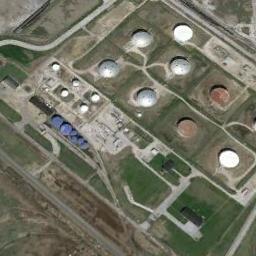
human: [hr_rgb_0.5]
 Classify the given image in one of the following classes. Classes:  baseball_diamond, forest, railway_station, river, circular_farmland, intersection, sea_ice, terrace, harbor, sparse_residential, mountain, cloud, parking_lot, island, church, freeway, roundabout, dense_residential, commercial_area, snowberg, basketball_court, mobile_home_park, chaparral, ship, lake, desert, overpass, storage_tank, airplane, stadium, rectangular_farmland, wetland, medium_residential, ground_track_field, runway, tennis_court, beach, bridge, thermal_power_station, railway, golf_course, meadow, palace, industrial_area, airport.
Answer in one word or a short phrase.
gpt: storage_tank